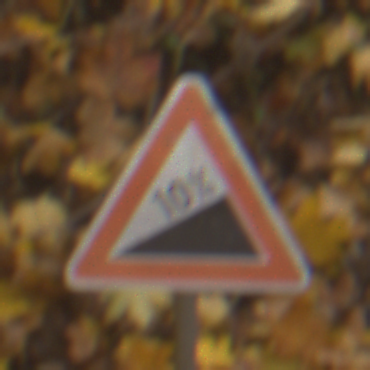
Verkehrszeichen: Steigung10
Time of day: MorningAfternoon
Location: Outdoor (Nature)
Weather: Overcast
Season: Autumn
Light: Natural